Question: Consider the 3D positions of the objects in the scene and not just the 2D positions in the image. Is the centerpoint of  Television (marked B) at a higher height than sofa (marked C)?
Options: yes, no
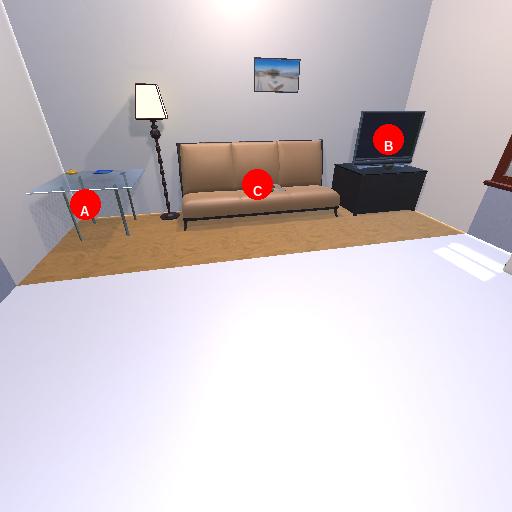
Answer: yes